Question: I am writing an iPhone application using the storyboards for an initial mockup. The problem I have right now is switching view controllers.
I have a table view controller and another view controller. All I want to do is use a back button to go back to the original screen, and I can do that, except the data disappears. The storyboard that I have is shown below.
I have the Back button going back to the original navigation controller. I have also had it going back to the Card view controller.
I have hard coded some example cells to just see how things look and they show up just fine when I run the simulation. When I click the back button though, it goes back to the All Cards screen and the cells that were there are now gone.
If I need to post some code just ask for what part would be helpful, I have done all of this through storyboards though.
I'm sure it's something stupid I've done, any point in the right direction would be greatly appreciated.
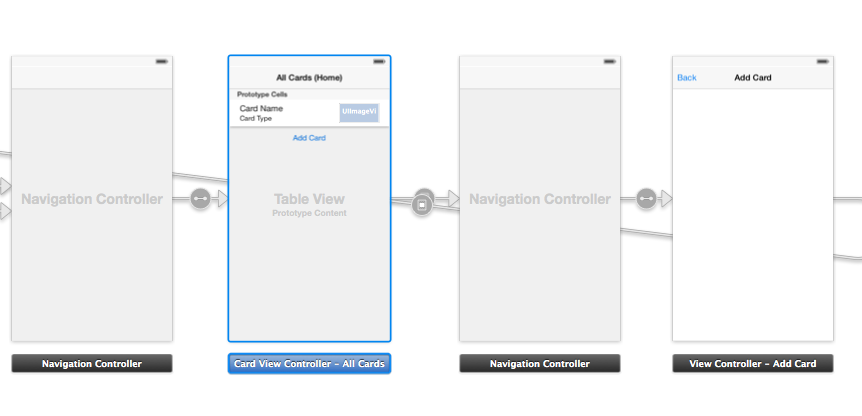
Answer: Basically: you pushed where you should have popped.
What you are seeing on the Storyboard does not exist yet. By segue-waying during runtime to a view controller it gets instantiated.
When you segue-wayed during runtime from the view controller "back" to the - here is what happened: instead of popping the navigation stack all the way back to the you already had, you just instantiated a new and pushed it onto the navigation stack. You could verify that by going all the way back to the original by tapping the back button several times.
What you could do to accomplish your task is this:
Instead of using the Storyboard for your back button use an IBAction in code:
'''
- (IBAction)popToRoot:(id)sender {
[self.navigationController popToRootViewControllerAnimated:YES];
}
'''